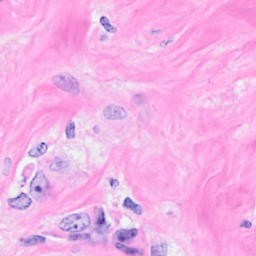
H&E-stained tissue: Breast